Brain MRI, t2w sequence, axial 2D slice.
Patient: age 35, sex F, weight 90 kg, height 1.9 m
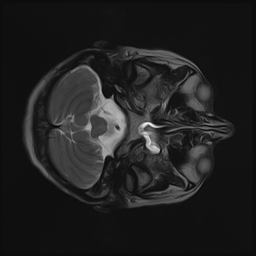